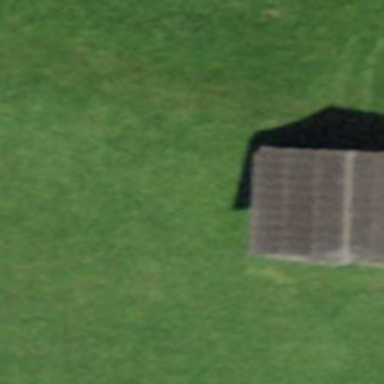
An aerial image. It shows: Barn.